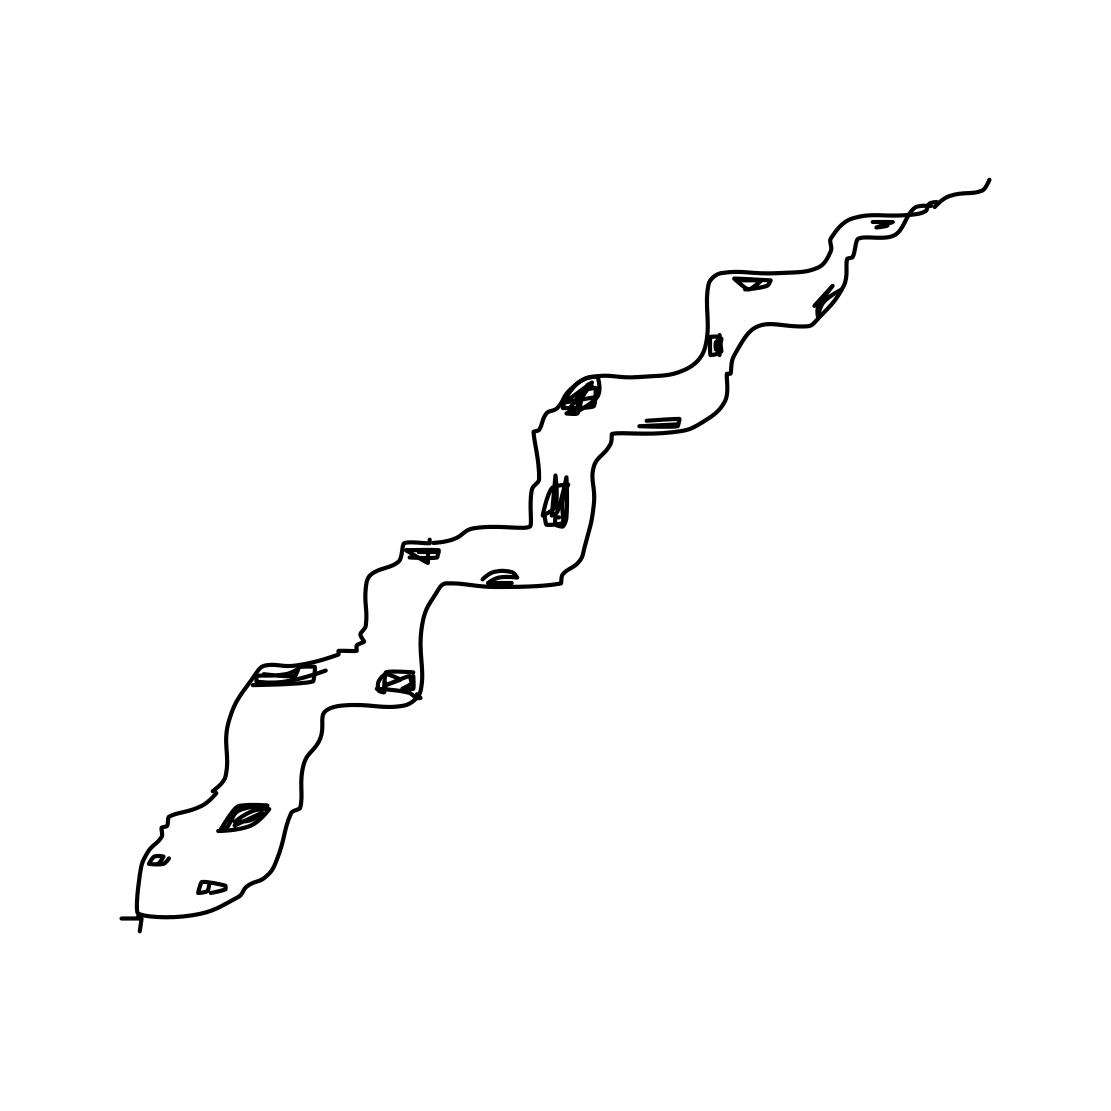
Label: snake